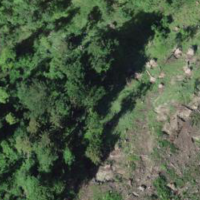
EUNIS habitat code: 41
Species observed at this site:
Mercurialis perennis